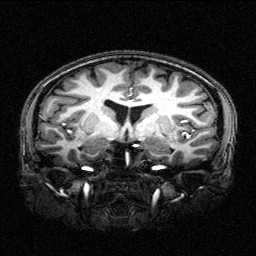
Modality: T1w
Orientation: sagittal
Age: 28
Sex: female